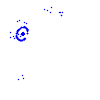
Particle: proton